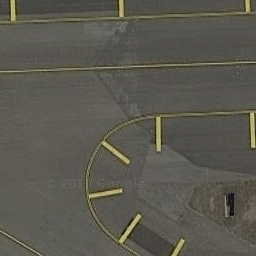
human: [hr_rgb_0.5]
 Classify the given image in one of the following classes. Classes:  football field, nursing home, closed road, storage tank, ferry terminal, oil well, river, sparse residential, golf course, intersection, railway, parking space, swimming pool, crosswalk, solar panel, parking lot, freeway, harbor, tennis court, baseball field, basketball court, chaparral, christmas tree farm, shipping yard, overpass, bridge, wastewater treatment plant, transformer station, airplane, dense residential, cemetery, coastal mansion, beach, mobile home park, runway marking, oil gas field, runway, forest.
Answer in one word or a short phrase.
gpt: runway marking